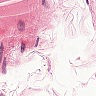
Metastatic tissue present: no